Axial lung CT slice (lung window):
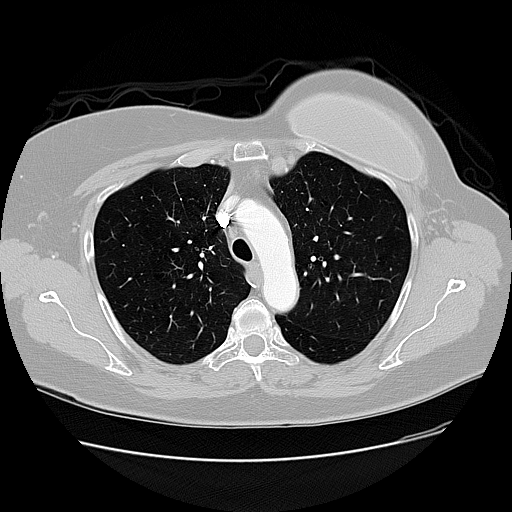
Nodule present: no